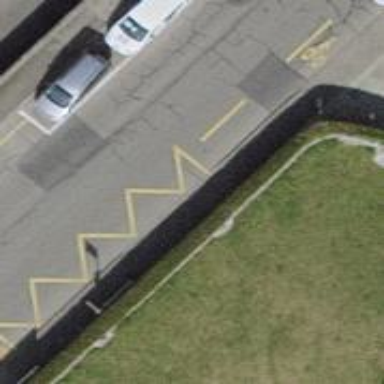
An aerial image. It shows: Asphalt sidewalk leading to platform for public transport.